Question: I use a search controller in my app. The user types in a word and I return a list of Core Data entities, where each has a title containing that word. That's easy.
But I also want to return at the bottom of this list other entities that have the search word as their title and are in to-many relationship with those in which I searched first.
So if I don't find the search word in the title, I want to search in the titles of the entities related to the first entity type.
Is this possible with a single NSPredicate?
Here is my Core Data model

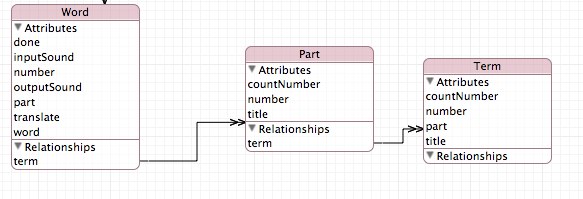
Answer: You have two types of entity: 'Term' and 'Part'. You want a list structured like this:
- 'Term''title'- 'Part''title'
If this is correct, you won't be able to fetch both parts of the list with one 'NSFetchRequest'. The easiest way is to perform two separate fetches and just append the second list to the first. If you add more structure to your data, you might be able to accomplish this in one fancy request, but as far as I can see, it wouldn't be worth it. If you have massive amounts of data, you should of course think about clever ways to index it.